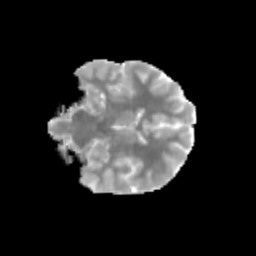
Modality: MD
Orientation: coronal
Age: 10
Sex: female
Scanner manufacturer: siemens
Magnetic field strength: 3 T
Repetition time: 3.8 s
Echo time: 0.07 s